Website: home-depot
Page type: delivery-shipping
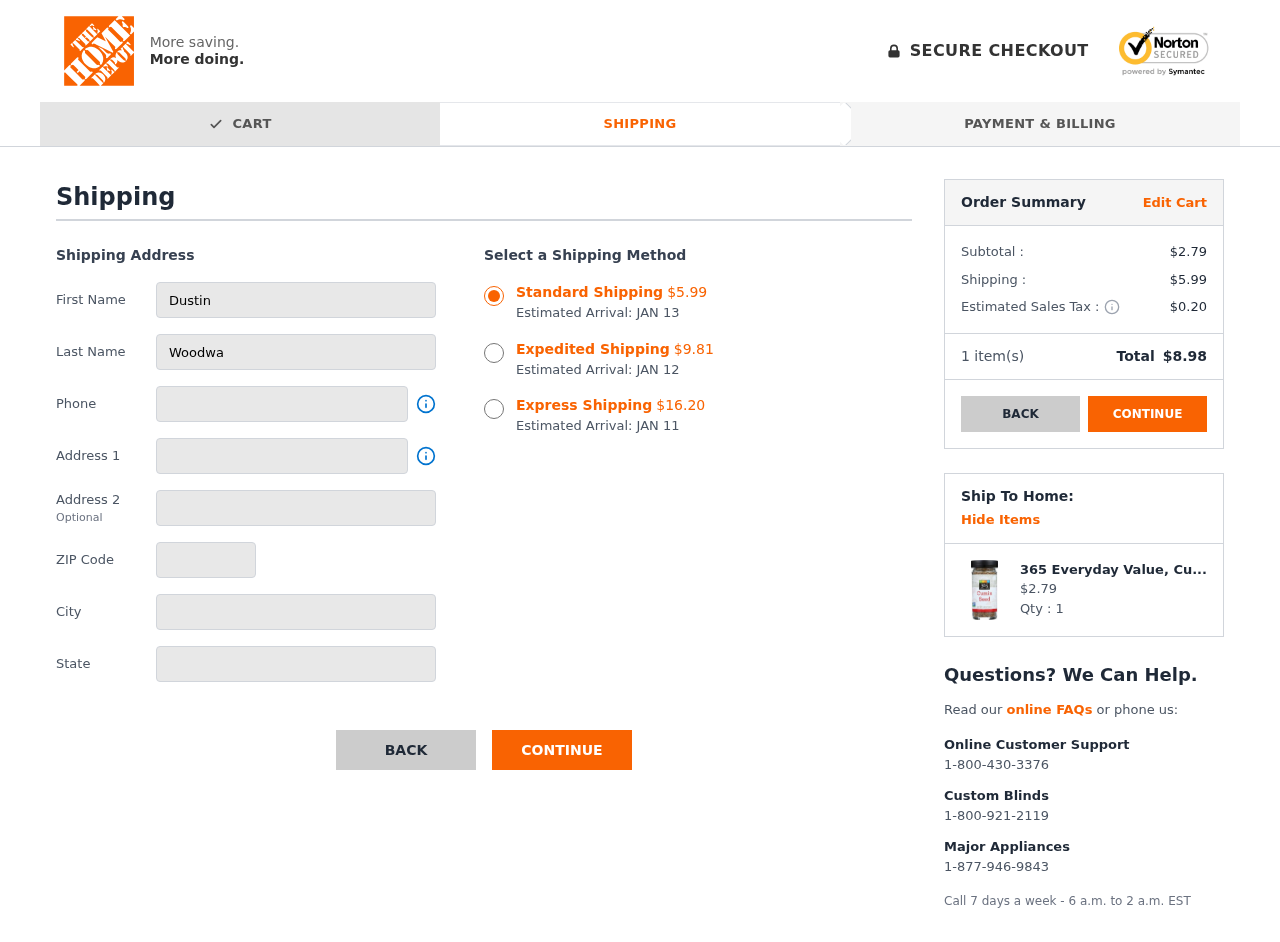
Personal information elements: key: PII_CITY
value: Robinsonchester
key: PII_FIRSTNAME
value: Dustin
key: PII_LASTNAME
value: Woodward
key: PII_PHONE
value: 9904787892
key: PII_POSTCODE
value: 12718
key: PII_STATE
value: Ohio
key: PII_STREET
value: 083 Mitchell Curve
Product elements: key: PRODUCT1_NAME
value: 365 Everyday Value, Cumin Seed, 1.48 oz
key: PRODUCT1_PRICE
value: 2.79
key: PRODUCT1_QUANTITY
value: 1
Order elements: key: ORDER_SHIPPING_COST_STANDARD
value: $5.99
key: ORDER_DELIVERY_DATE
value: JAN 13
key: ORDER_SHIPPING_COST_EXPEDITED
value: $9.81
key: ORDER_DELIVERY_DATE_EXPEDITED
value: JAN 12
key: ORDER_SHIPPING_COST_EXPRESS
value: $16.20
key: ORDER_DELIVERY_DATE_EXPRESS
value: JAN 11
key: ORDER_SUBTOTAL
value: $2.79
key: ORDER_SHIPPING_COST
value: $5.99
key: ORDER_TAX
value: $0.20
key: ORDER_NUM_ITEMS
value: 1
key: ORDER_TOTAL
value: $8.98